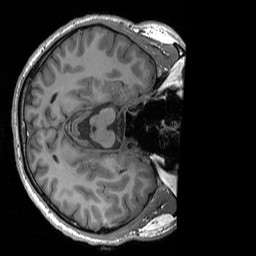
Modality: T1w
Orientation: axial
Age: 24
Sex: male
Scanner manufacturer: siemens
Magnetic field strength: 3 T
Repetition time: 1.9 s
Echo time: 0.00252 s